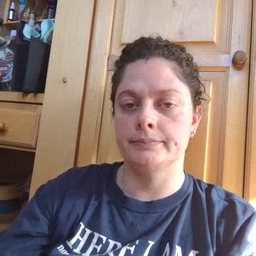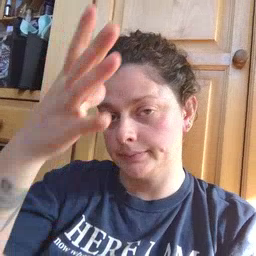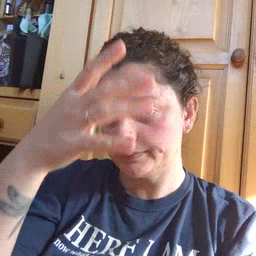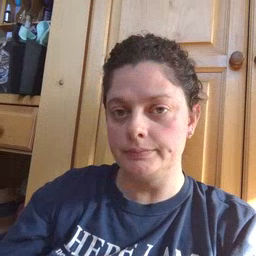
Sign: dad